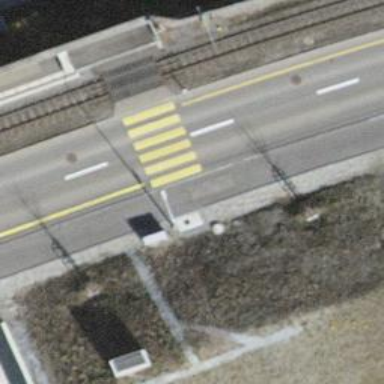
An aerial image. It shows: Uncontrolled crossing on the road.